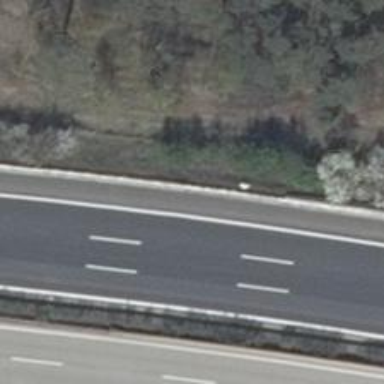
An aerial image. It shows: Asphalt motorway.